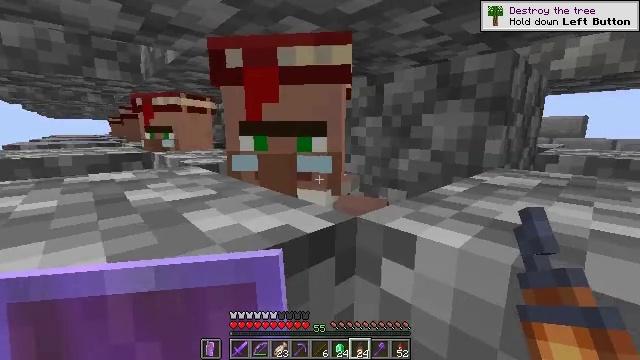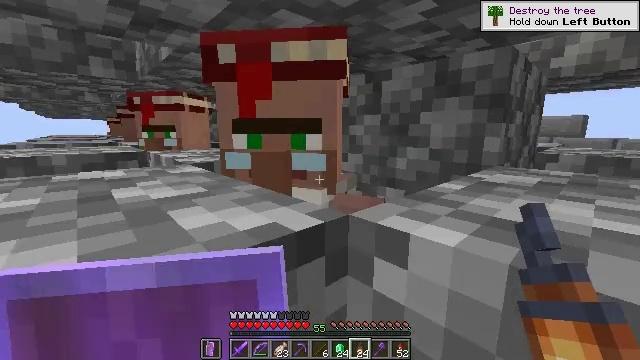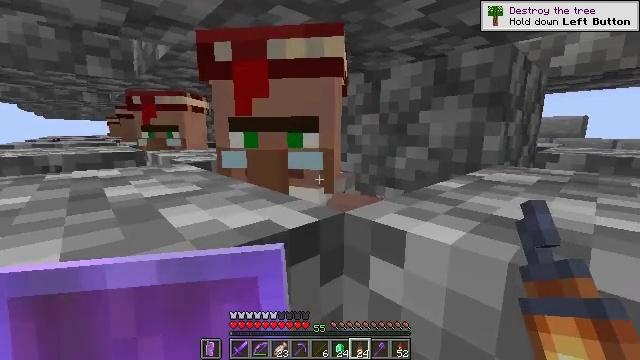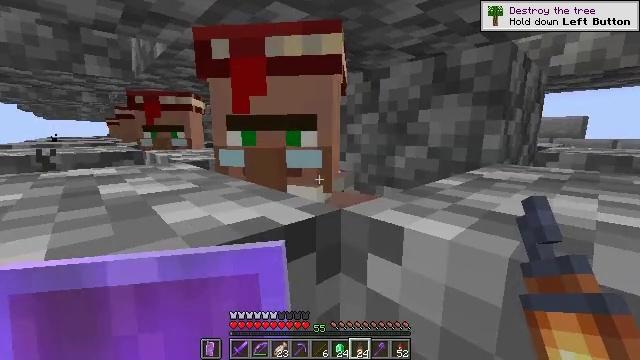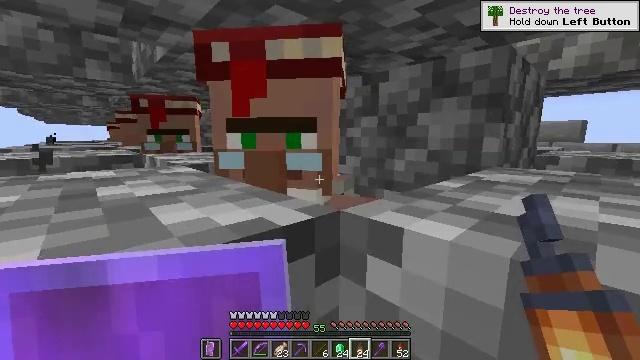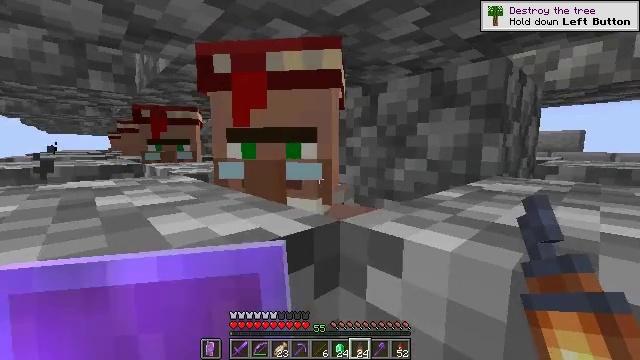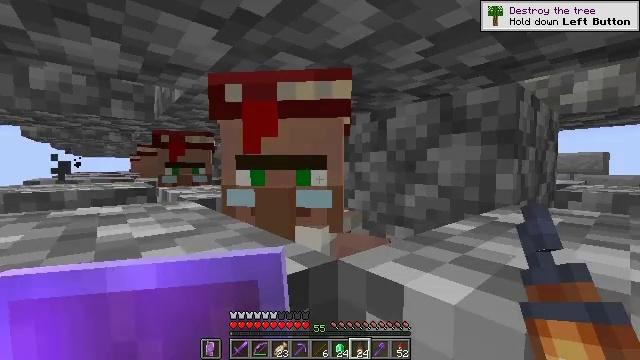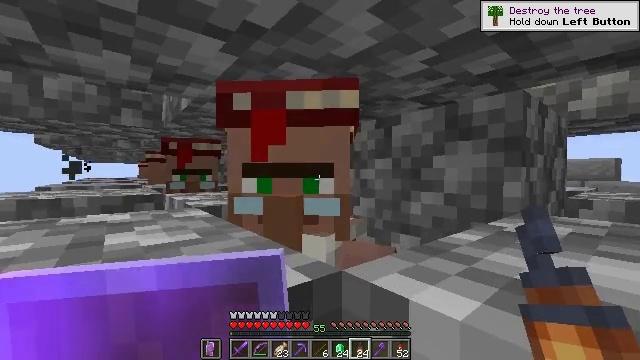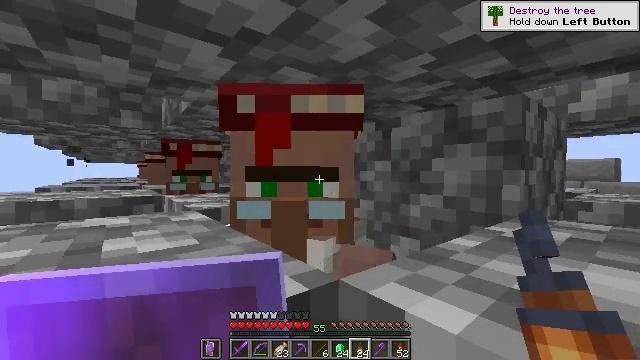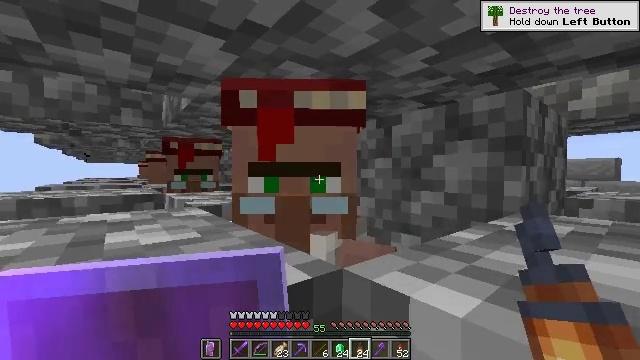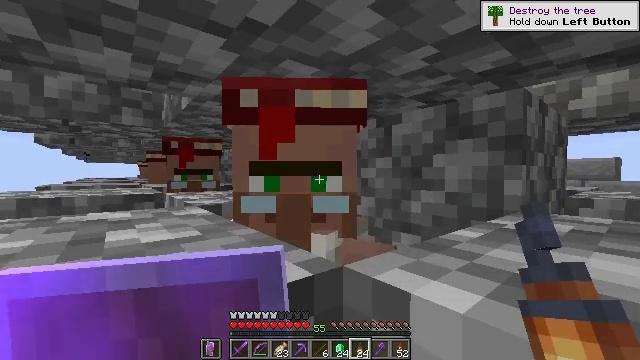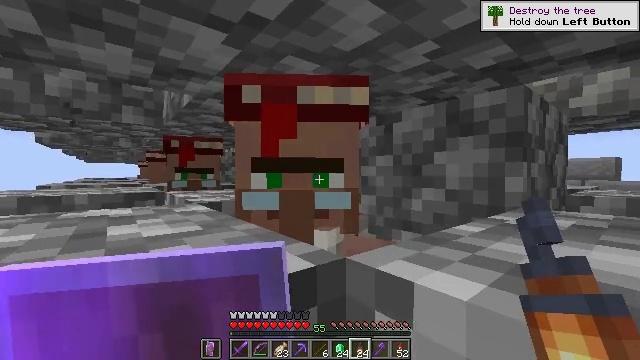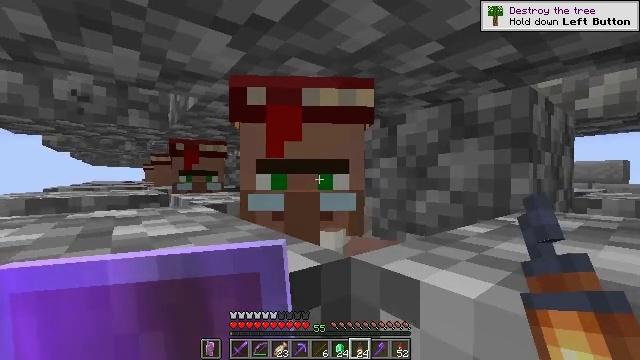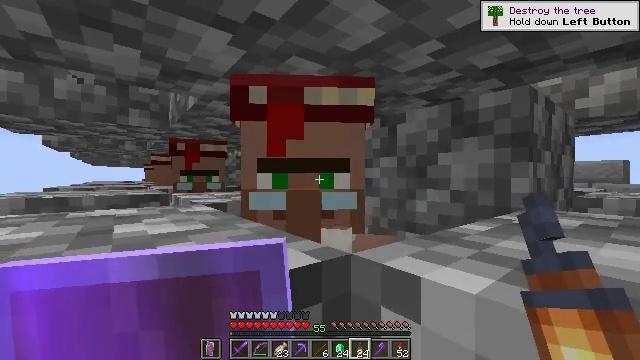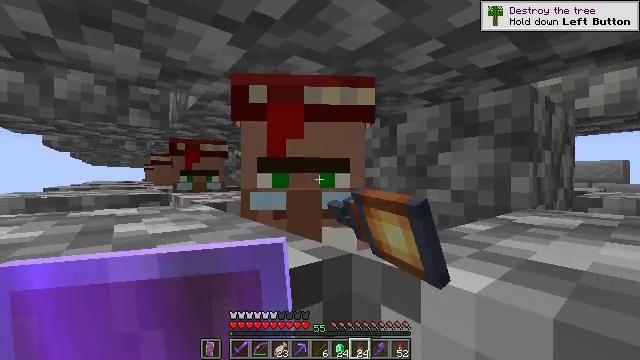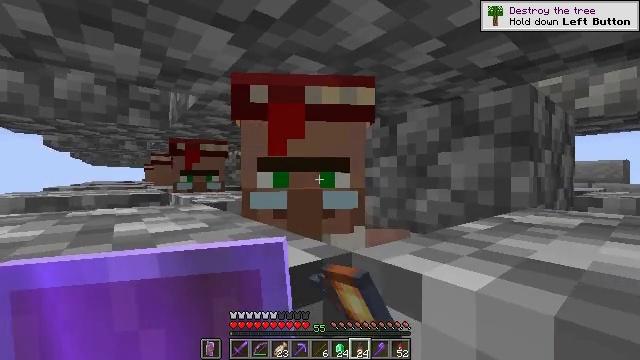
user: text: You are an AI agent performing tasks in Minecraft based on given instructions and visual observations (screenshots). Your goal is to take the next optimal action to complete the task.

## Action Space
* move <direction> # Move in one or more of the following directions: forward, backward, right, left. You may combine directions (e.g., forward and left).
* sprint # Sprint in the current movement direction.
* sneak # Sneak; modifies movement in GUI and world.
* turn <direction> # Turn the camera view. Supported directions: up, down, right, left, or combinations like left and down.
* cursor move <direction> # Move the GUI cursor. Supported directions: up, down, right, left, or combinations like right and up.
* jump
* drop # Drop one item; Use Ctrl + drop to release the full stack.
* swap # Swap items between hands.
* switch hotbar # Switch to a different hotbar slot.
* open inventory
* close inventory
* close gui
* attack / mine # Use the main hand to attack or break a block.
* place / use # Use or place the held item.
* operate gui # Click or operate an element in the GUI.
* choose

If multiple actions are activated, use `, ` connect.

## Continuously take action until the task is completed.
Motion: motion action
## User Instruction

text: Use a crafting table to make a lantern with a torch and iron nuggets.
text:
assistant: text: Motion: no_op
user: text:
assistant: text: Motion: no_op
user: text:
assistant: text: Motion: no_op
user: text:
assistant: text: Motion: no_op
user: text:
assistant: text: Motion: move forward, turn up
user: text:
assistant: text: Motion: move forward, turn left and up
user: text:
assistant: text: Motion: move forward, turn left and up
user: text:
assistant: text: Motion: move forward
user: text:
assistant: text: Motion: no_op
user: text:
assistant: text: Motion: no_op
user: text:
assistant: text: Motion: no_op
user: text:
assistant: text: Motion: no_op
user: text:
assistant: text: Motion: use / place
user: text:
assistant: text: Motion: use / place
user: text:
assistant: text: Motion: use / place
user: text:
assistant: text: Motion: use / place
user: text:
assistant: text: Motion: no_op
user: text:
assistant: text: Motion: no_op
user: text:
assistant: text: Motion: no_op
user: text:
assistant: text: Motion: no_op
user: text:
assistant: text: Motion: no_op
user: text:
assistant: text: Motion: no_op
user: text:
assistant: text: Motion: turn left
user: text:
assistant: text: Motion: turn left
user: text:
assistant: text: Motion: turn left
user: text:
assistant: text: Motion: no_op
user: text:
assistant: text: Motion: no_op
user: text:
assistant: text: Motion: sneak, turn left
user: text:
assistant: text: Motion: sneak, turn left
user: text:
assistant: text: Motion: sneak